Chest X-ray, PA view. Patient: 46 years old, sex F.
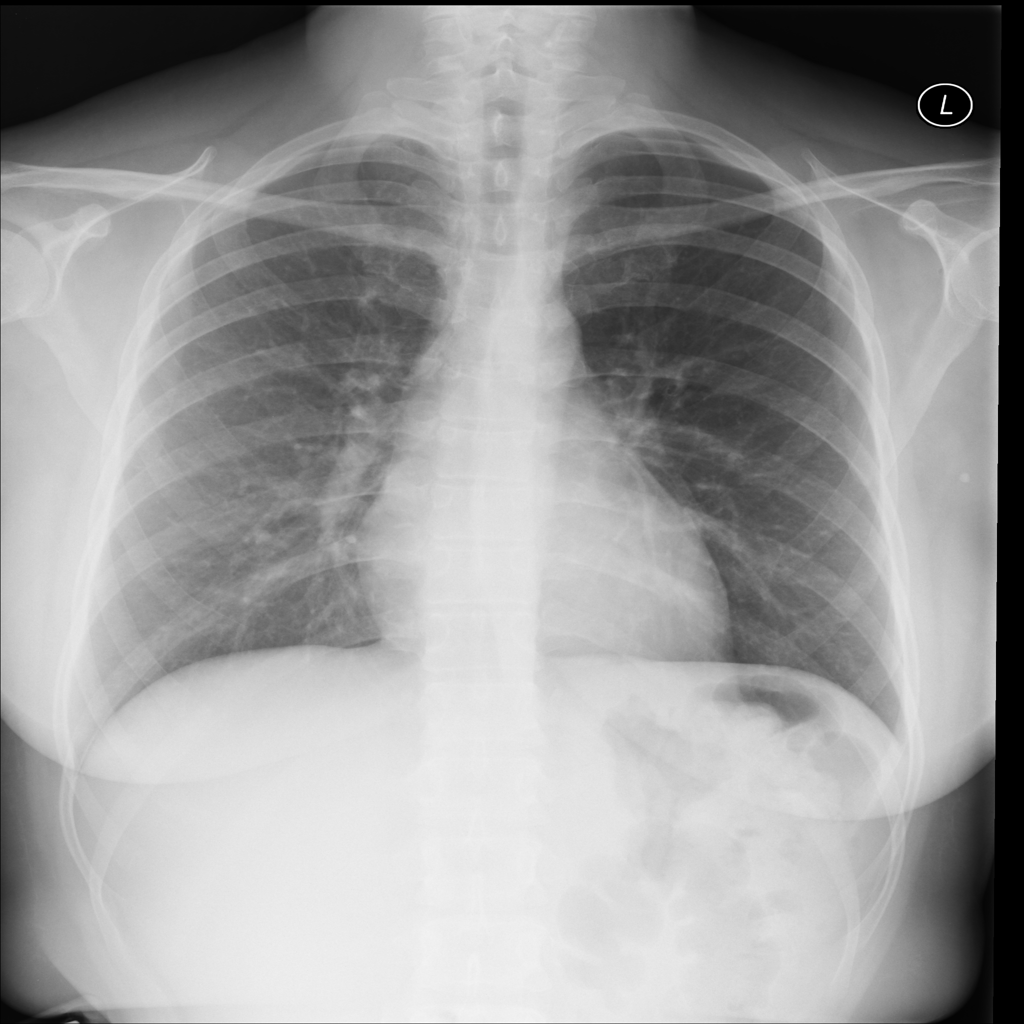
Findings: No Finding